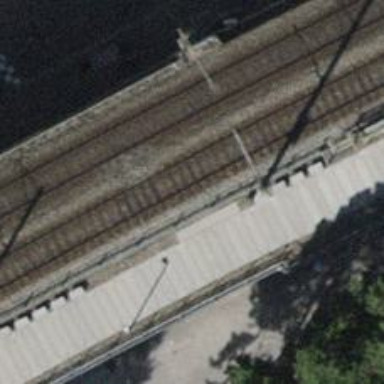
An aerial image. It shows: Concrete steps with ramp.